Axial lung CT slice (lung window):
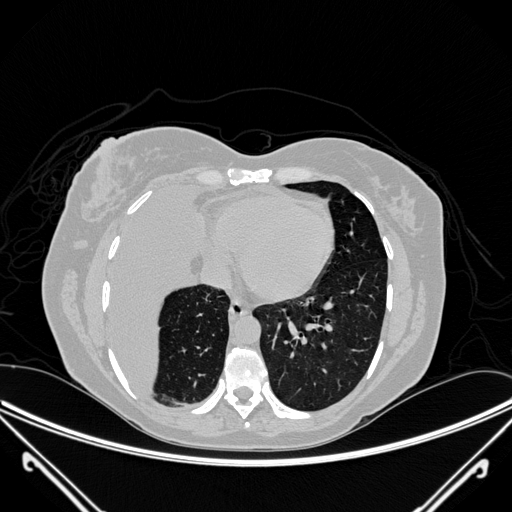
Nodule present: no